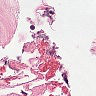
Metastatic tissue present: no